Field crop: maize
Growth stage: 1
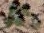
Species: chenopodium